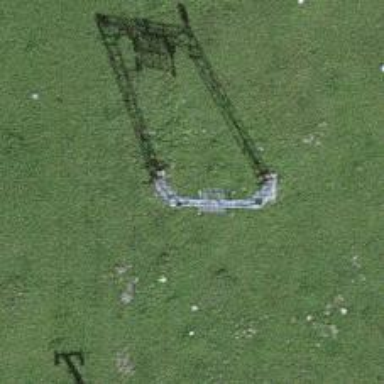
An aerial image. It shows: Pylon used for aerialway.